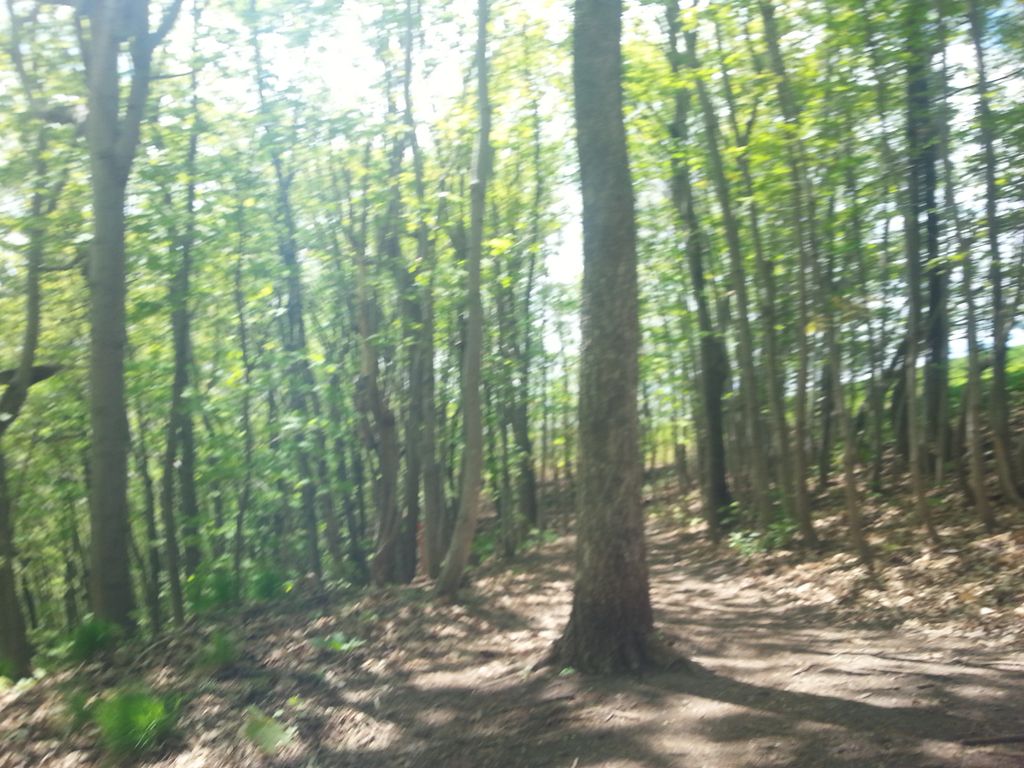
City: quebec_city